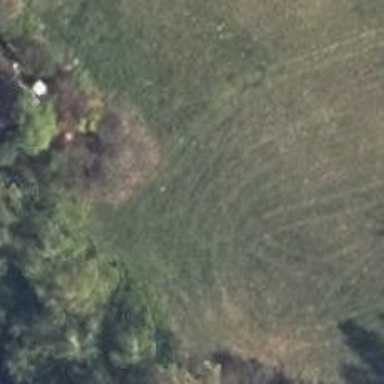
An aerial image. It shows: Grass track with grade5 tracktype.